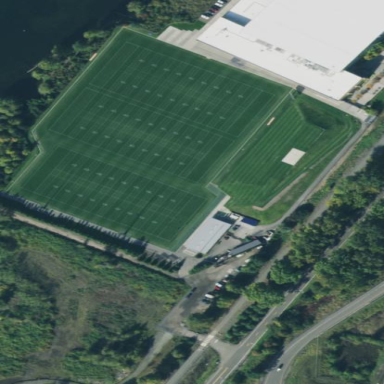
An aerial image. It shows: American football pitch for leisure and sport activities.